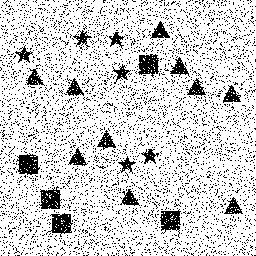
Squares: 5
Triangles: 10
Stars: 6
Total shapes: 21